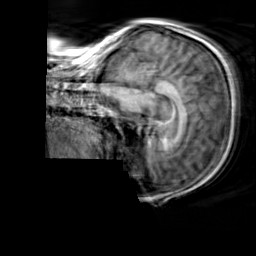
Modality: T1w
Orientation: sagittal
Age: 63
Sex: female
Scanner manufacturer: siemens
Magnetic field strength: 3 T
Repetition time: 2.3 s
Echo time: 0.00303 s